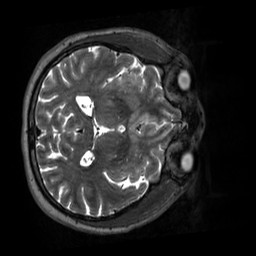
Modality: T2w
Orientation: axial
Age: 45
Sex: female
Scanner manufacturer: siemens
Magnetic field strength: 3 T
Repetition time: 3.2 s
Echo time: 0.412 s